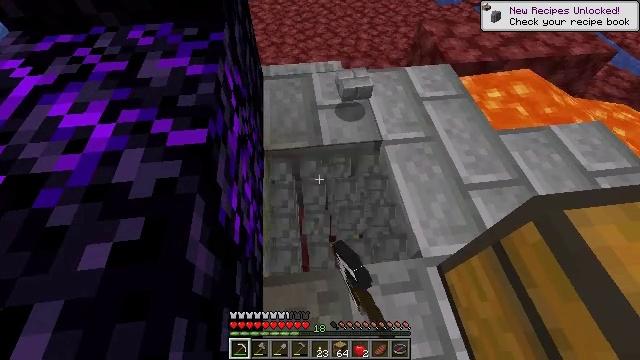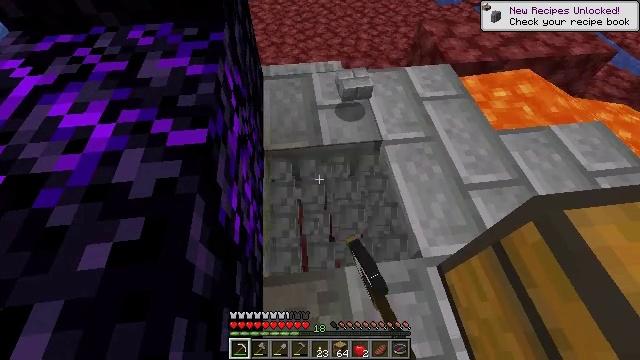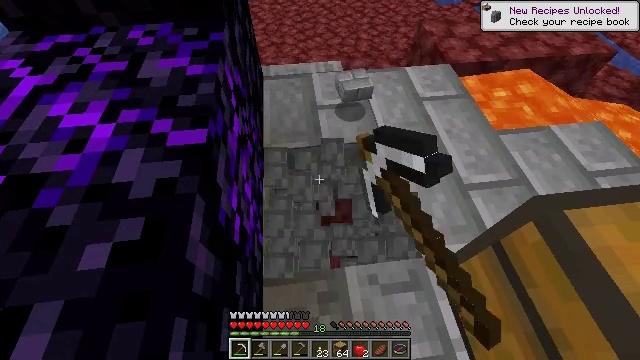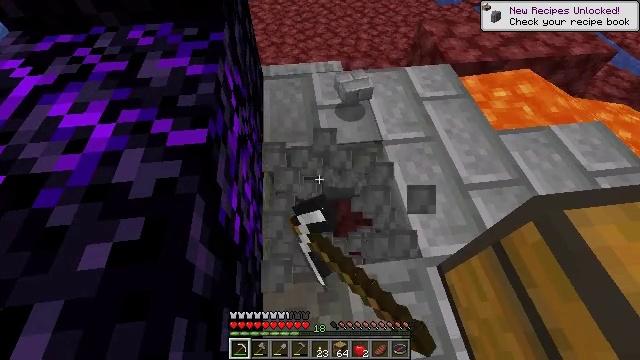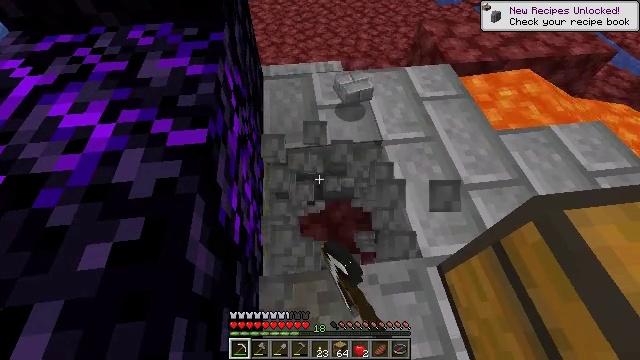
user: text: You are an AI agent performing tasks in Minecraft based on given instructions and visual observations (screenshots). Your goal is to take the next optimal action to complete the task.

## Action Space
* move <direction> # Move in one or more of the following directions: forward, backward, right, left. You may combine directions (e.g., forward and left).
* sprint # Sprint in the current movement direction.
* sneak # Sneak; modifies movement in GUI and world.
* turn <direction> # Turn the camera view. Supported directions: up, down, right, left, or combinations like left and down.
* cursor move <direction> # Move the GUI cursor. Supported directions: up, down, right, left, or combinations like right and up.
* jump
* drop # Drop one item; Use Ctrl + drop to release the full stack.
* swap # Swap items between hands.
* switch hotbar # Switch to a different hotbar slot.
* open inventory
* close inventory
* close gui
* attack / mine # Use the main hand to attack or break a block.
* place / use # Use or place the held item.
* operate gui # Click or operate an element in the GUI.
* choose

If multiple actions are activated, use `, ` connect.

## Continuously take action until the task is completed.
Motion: motion action
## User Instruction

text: Gather the cracked stone bricks from a structure.
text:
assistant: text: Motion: attack / mine
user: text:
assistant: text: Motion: attack / mine
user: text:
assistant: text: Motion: attack / mine
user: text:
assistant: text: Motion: attack / mine
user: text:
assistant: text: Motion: attack / mine